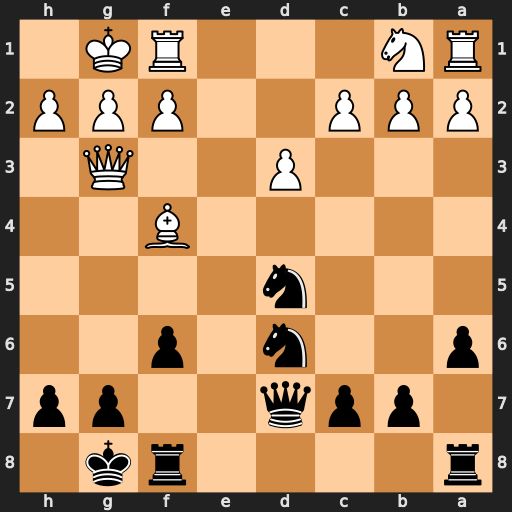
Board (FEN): r4rk1/1ppq2pp/p2n1p2/3n4/5B2/3P2Q1/PPP2PPP/RN3RK1
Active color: b
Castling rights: -
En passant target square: -
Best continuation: Nf5 Qg4 h5 Qd1 Nxf4